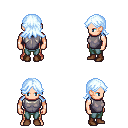
a pixel art fantasy rpg character, male body template, human, light skin, steel chest armor, teal pants, white cyan loose hair, brown shoes, four views (front, back, left, right), 2x2 character sprite sheet, small pixel art, hard edges, no anti-aliasing